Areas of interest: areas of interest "Theater"
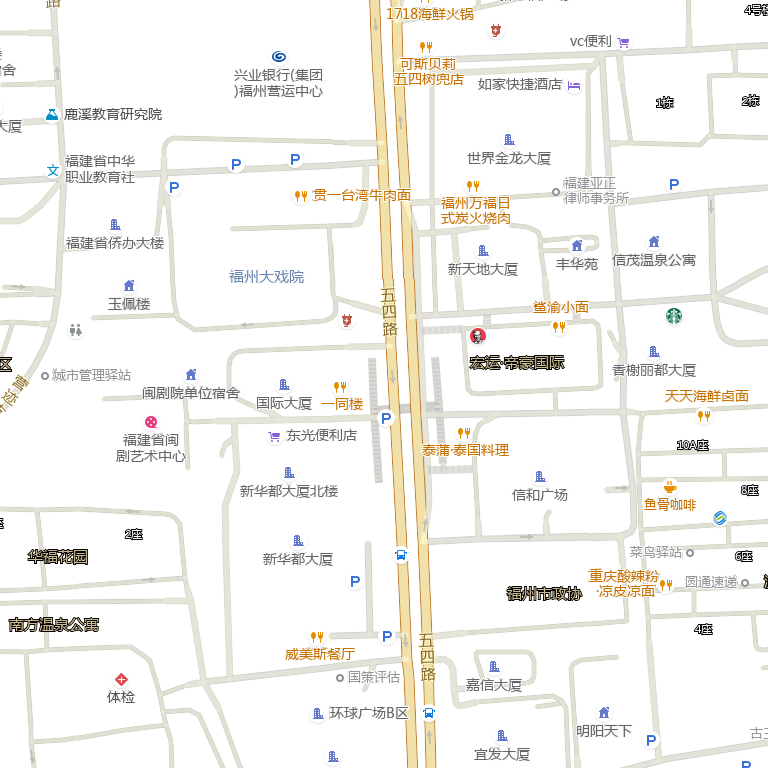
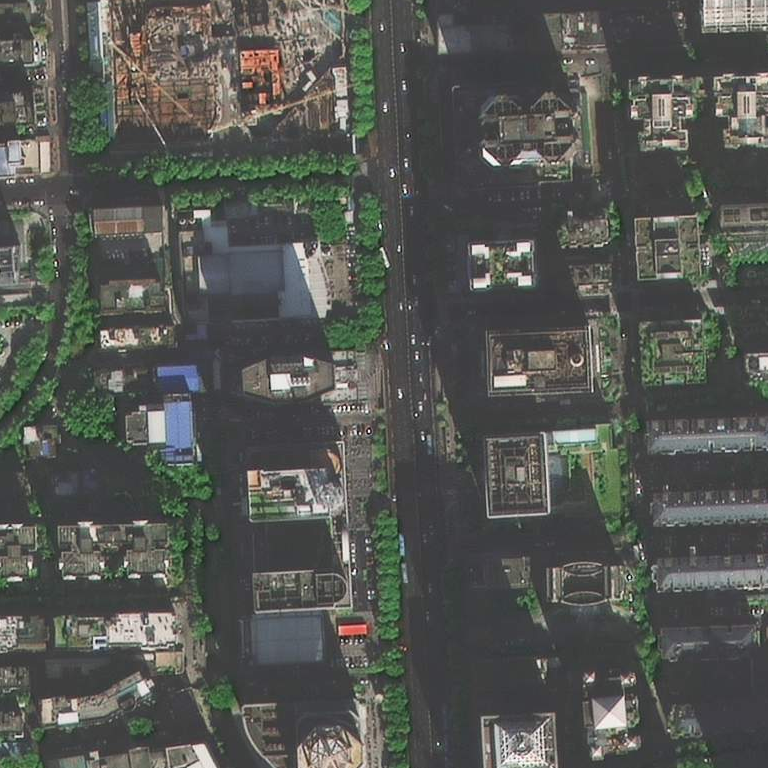